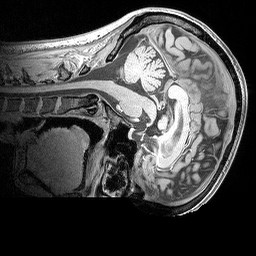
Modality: MP2RAGE
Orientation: sagittal
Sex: female
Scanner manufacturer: siemens
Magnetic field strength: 3 T
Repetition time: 5 s
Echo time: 0.00292 s